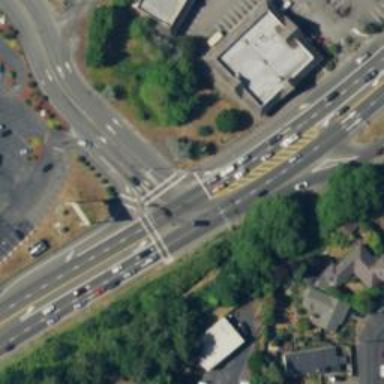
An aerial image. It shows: Marked crossing on the road.